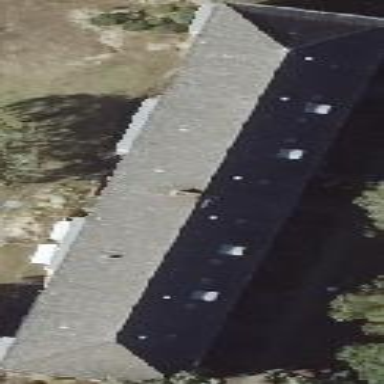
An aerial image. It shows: Residential building with hipped roof.